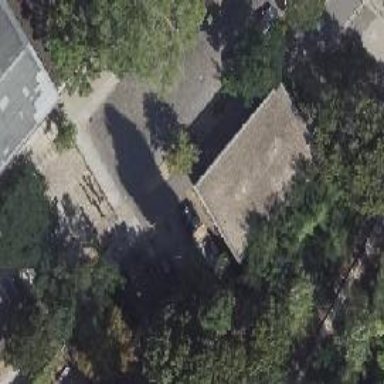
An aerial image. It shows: Service building.